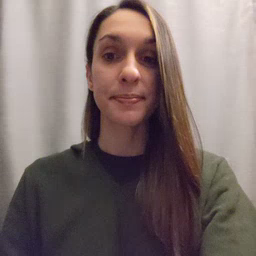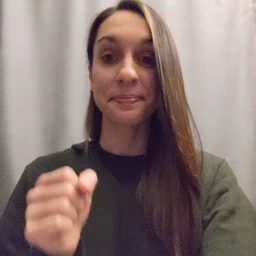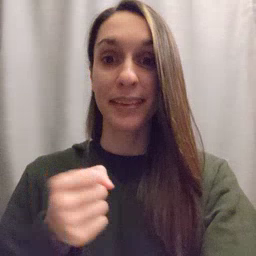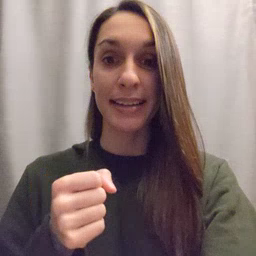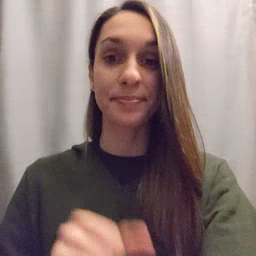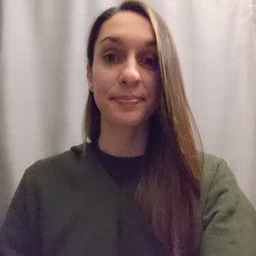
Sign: make